Question: The app I am developing requires that I get the package name using PackageManager.

I am able to get the App Icon and and App Name but how do I get the packagename in a way similar to what I have below?
'''
Drawable appIcon = packageManager
.getApplicationIcon(packageInfo.applicationInfo);
String appName = packageManager.getApplicationLabel(
packageInfo.applicationInfo).toString();
'''
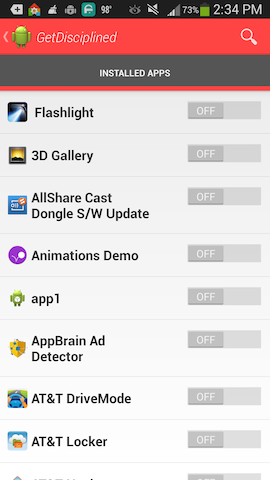
Answer: I figured out that it was
'''
PACKAGE_NAME = packageInfo.packageName;
'''